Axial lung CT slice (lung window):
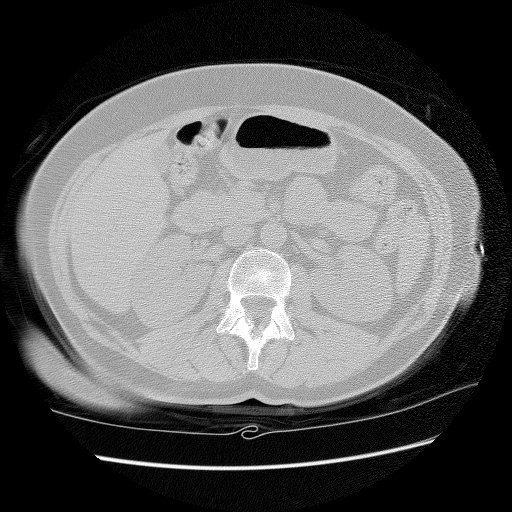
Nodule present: no